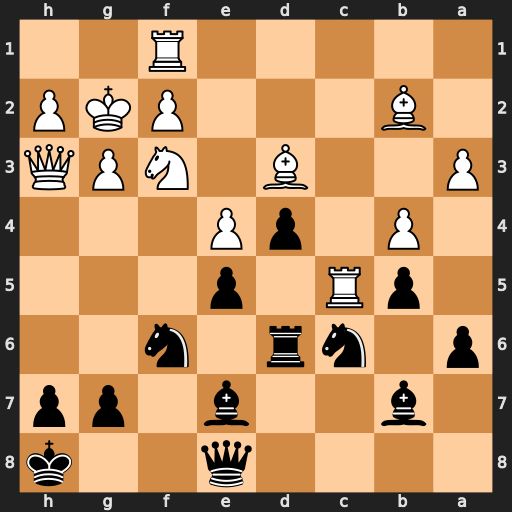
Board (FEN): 4q2k/1b2b1pp/p1nr1n2/1pR1p3/1P1pP3/P2B1NPQ/1B3PKP/5R2
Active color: b
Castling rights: -
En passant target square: -
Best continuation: Bc8 Qxc8 Qxc8